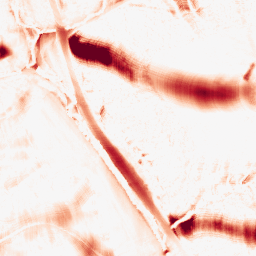
Category: morphological
Decomposition family: morphological_ellipse
Decomposition parameters: operation: opening
width: 50
height: 30
Upsampling method: quartic
Upsampling parameters: scale: 4
Upsampling scale: 4